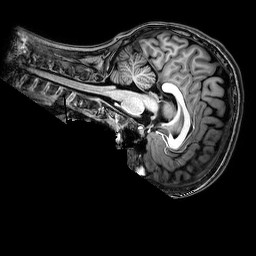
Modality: T1w
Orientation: sagittal
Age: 14
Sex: male
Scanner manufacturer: philips
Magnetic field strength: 3 T
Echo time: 0.0038 s